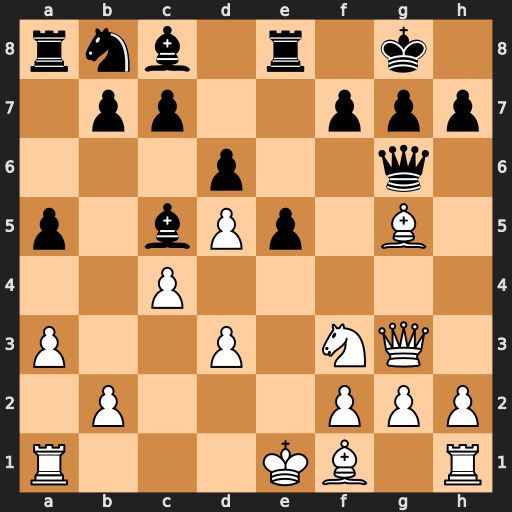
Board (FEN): rnb1r1k1/1pp2ppp/3p2q1/p1bPp1B1/2P5/P2P1NQ1/1P3PPP/R3KB1R
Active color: w
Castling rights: KQ
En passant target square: -
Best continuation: Nh4 Qh5 Be2